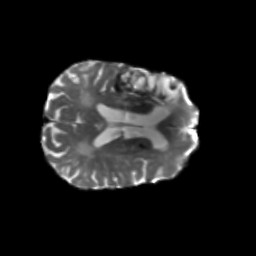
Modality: T2w
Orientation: axial
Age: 75
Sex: male
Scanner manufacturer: siemens
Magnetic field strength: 3 T
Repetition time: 5.25 s
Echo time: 0.08 s